Interaction volume radius: 5 \u00c5
Interaction volume height: 15 \u00c5
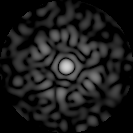
Disorder parameter: 0.8806